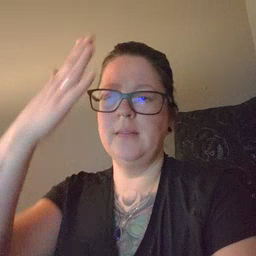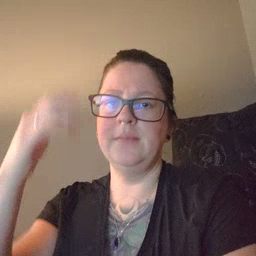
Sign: hat